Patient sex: M
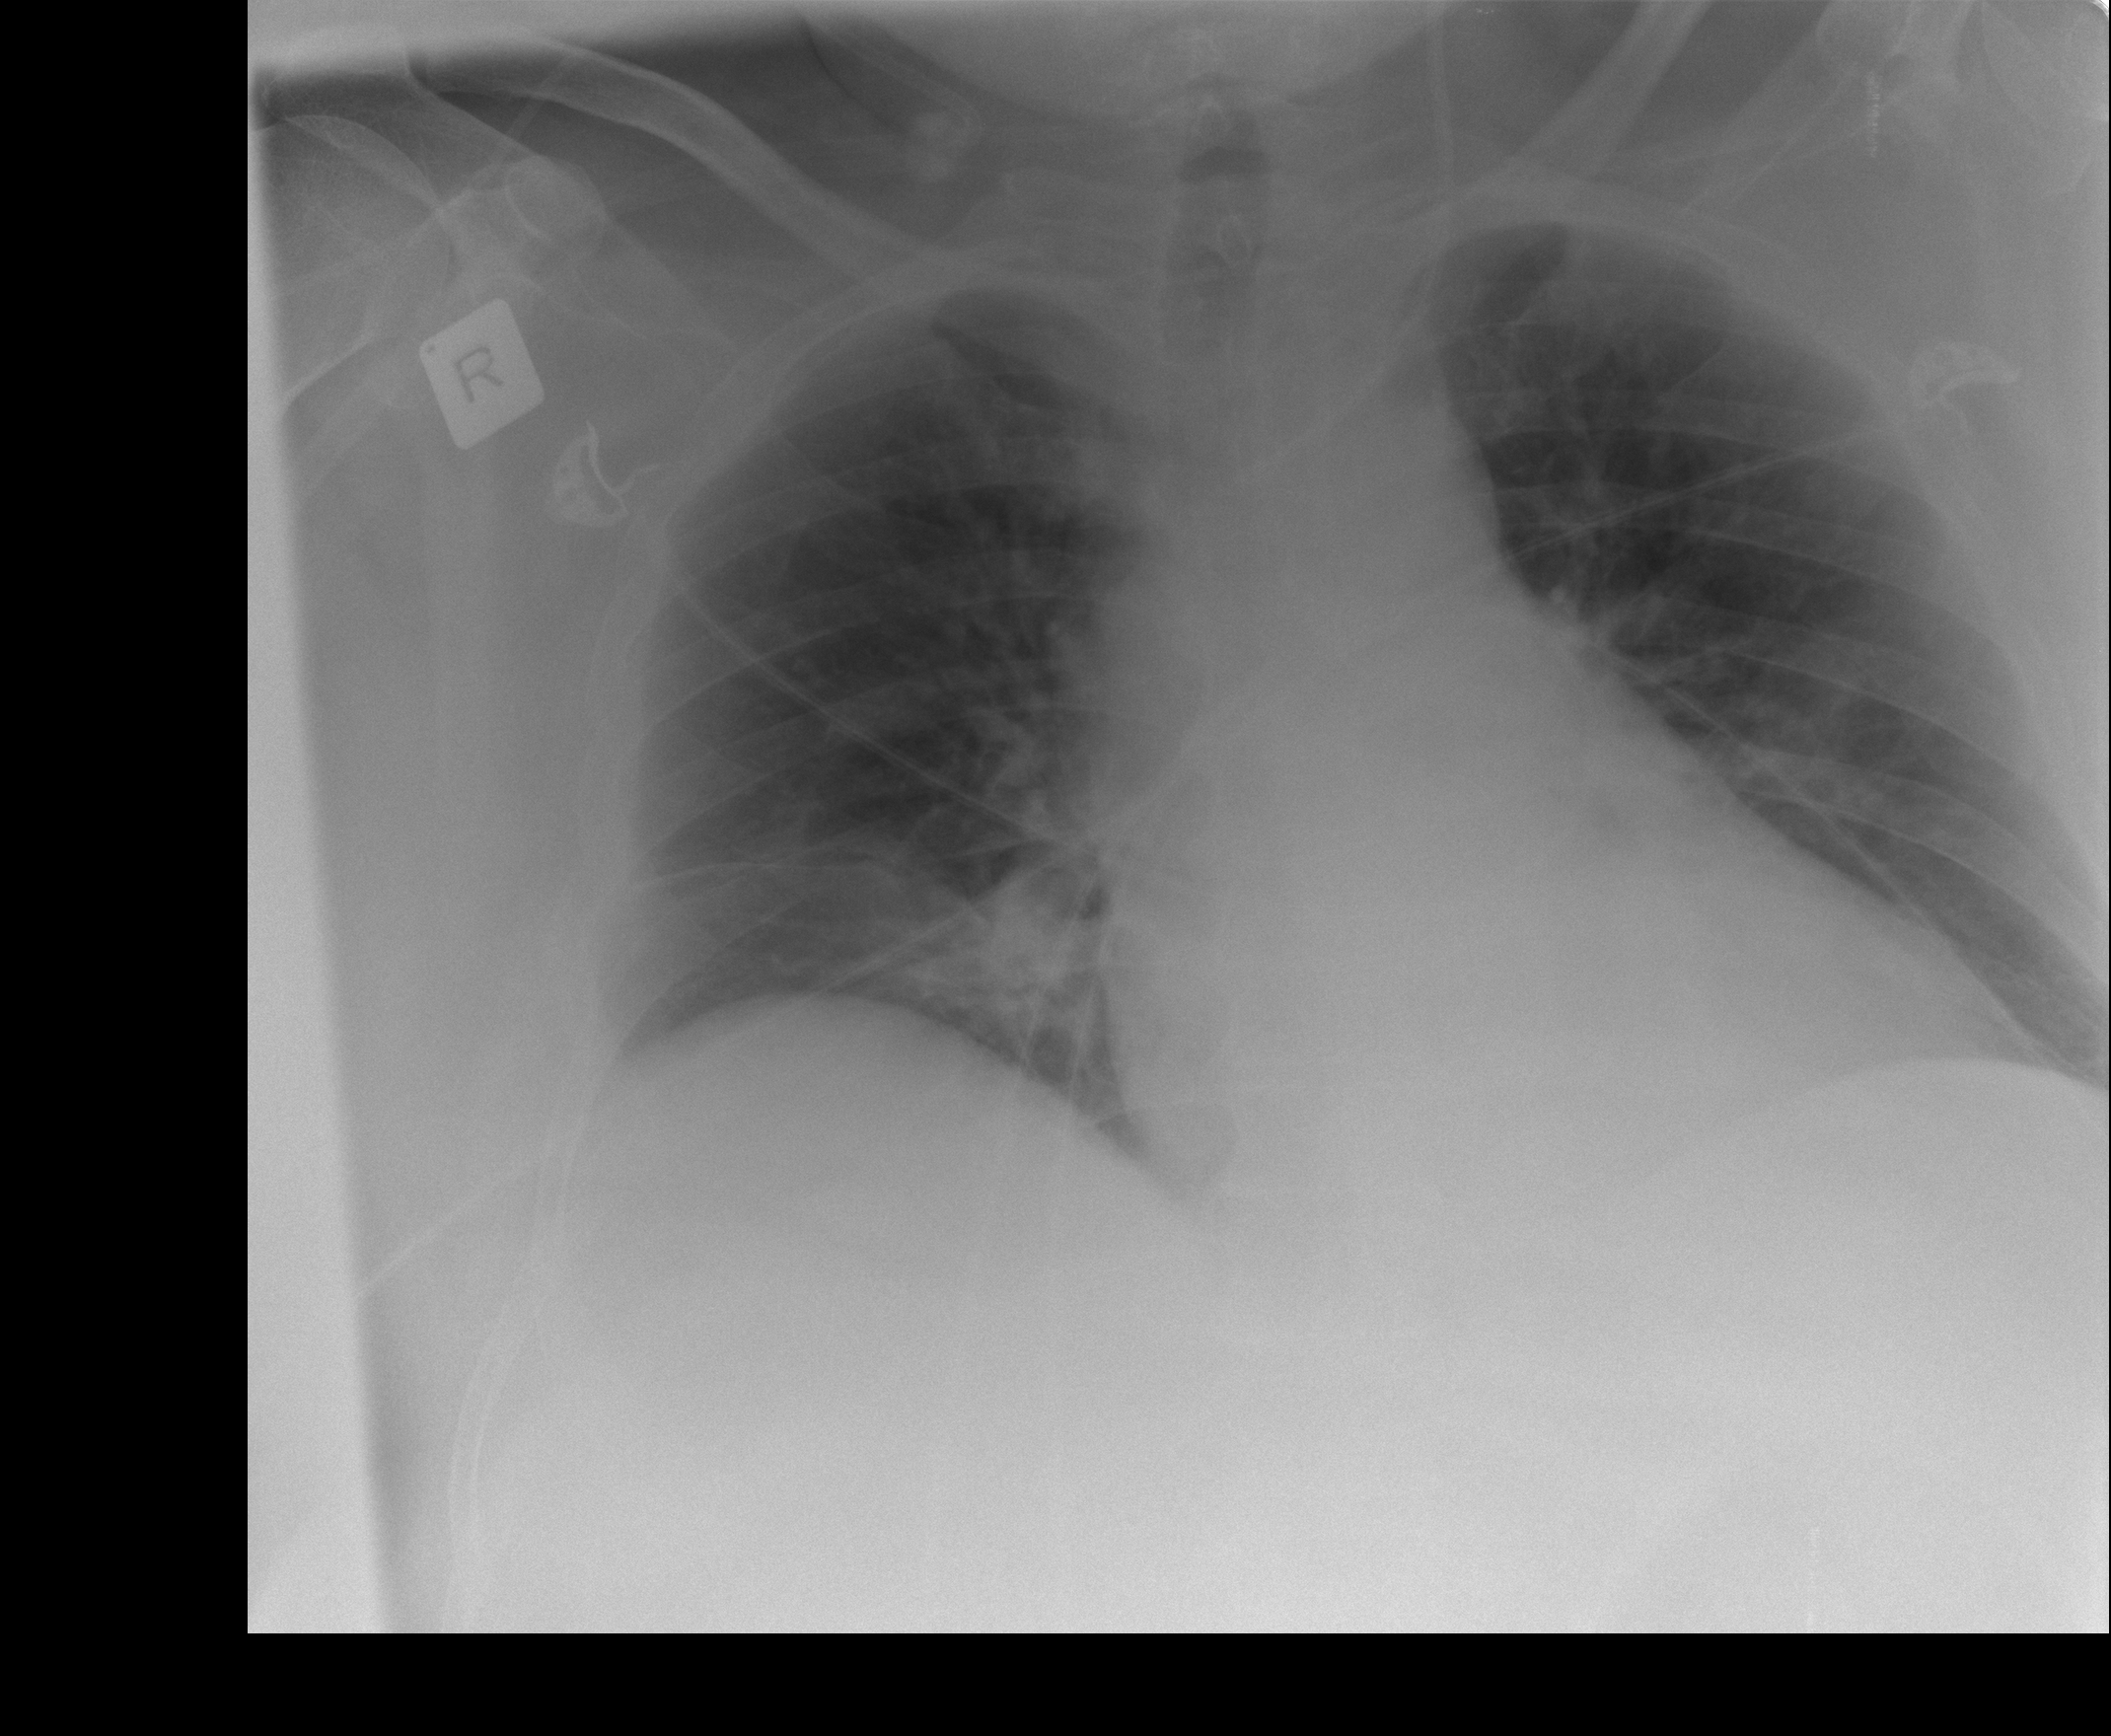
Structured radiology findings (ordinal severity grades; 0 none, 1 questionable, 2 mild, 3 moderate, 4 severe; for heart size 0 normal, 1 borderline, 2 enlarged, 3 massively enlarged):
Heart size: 1
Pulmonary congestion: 0
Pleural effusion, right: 0
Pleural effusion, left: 0
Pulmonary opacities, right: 0
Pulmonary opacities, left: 0
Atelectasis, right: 1
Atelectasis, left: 1